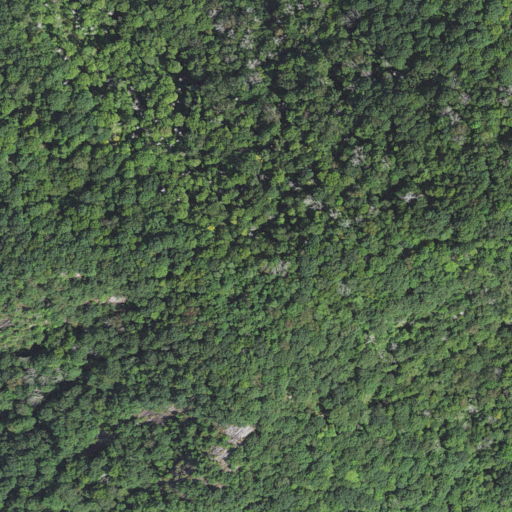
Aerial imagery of mountain in North Carolina named Buzzard Roost containing deciduous forest and mixed forest